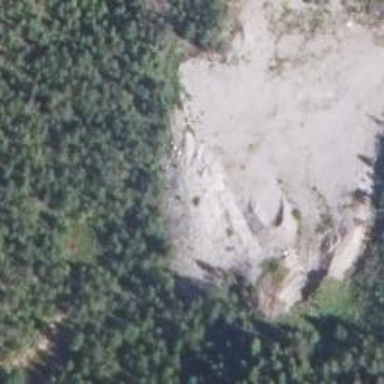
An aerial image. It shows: Quarry used for extracting aggregate resources.